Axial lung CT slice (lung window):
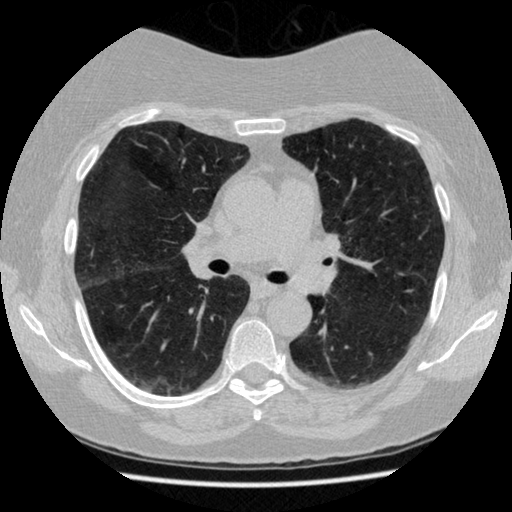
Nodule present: no